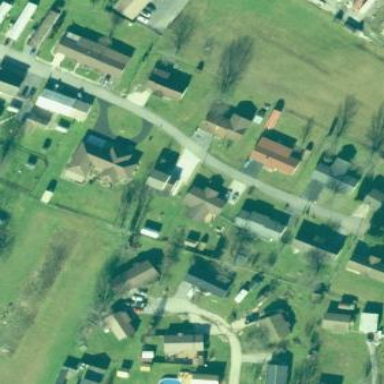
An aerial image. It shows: Paved residential area.